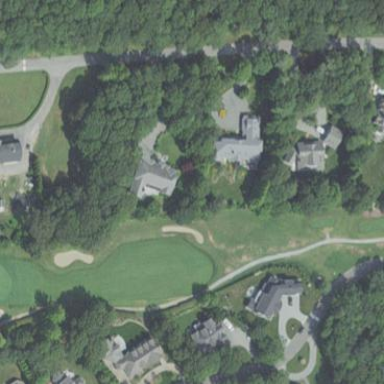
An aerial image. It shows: Rough area on grassy golf course.